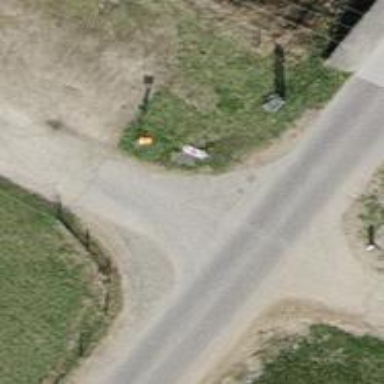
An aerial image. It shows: Orange aerial marker.